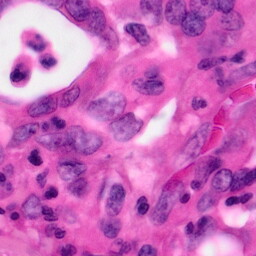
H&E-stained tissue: Pancreatic